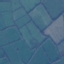
Land use / land cover class: Pasture